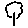
Label: tree